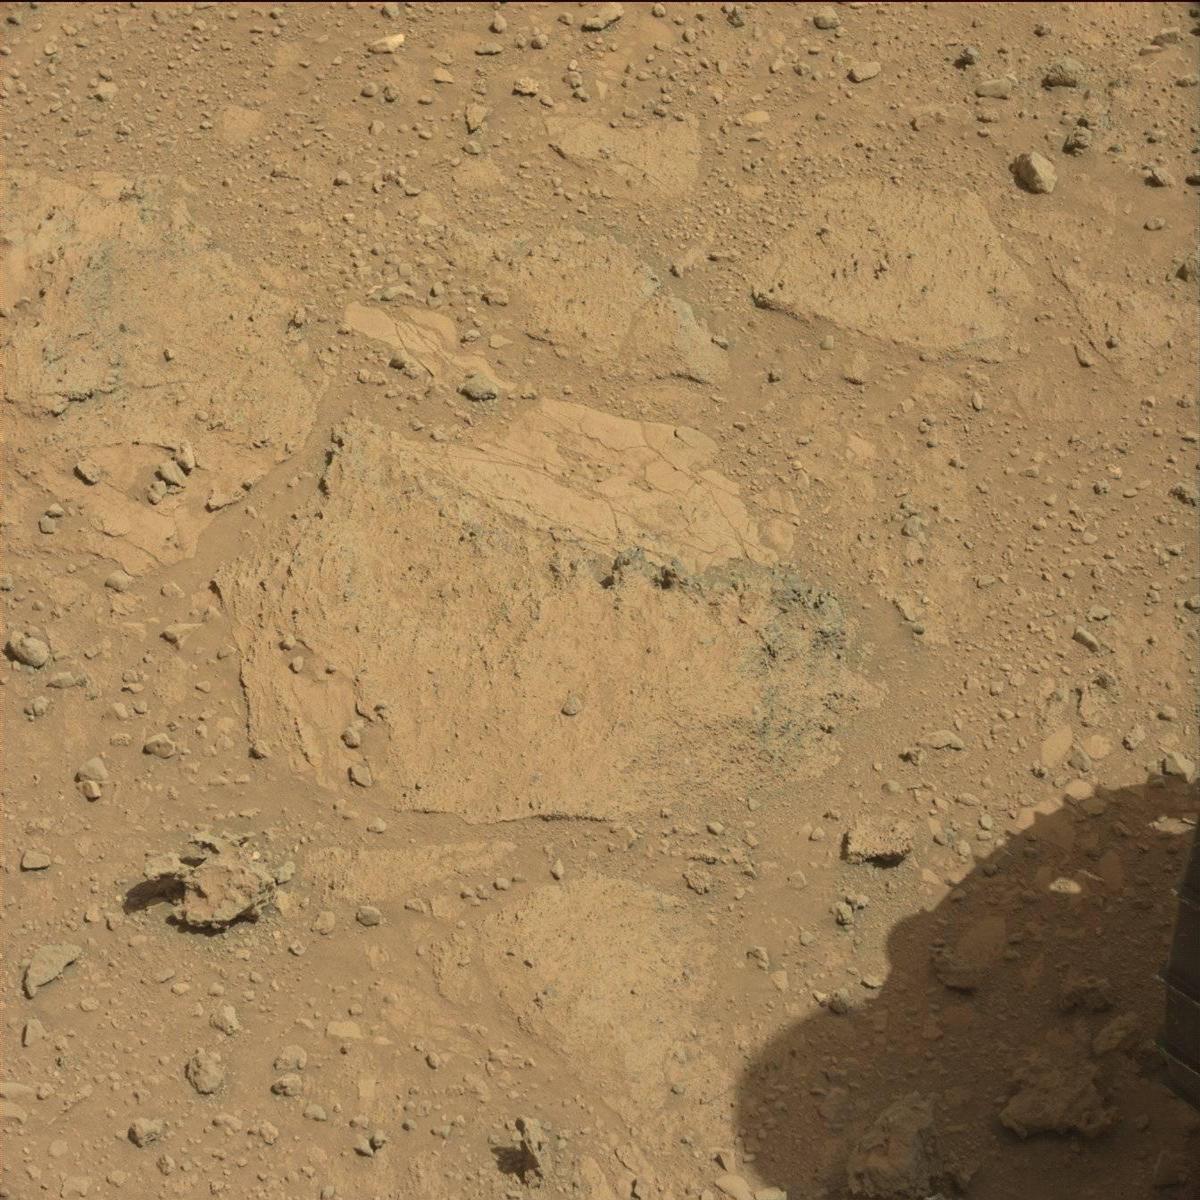
Terrain classes present: Bedrock, Rock, Rover, Sand / Soil